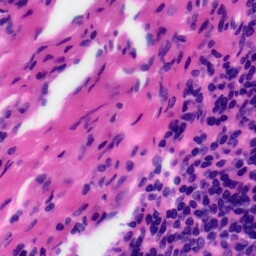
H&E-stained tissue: Tonsil